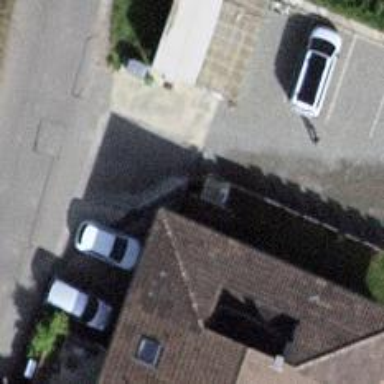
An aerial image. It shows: Parking aisle designated as service road.